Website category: sports
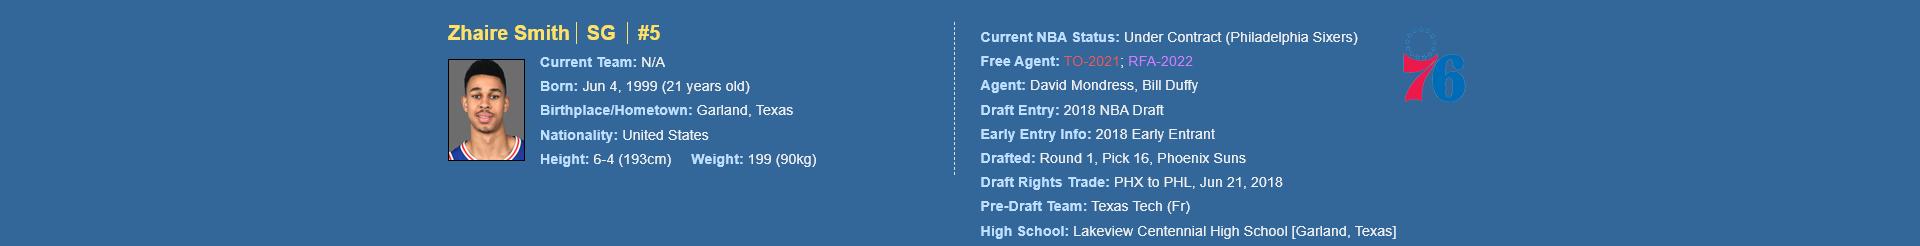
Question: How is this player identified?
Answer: Zhaire Smith

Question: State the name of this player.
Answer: Zhaire Smith

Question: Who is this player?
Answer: Zhaire Smith

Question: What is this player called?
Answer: Zhaire Smith

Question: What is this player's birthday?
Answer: Jun 4, 1999

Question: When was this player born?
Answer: Jun 4, 1999

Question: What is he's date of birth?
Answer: Jun 4, 1999

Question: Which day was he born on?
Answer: Jun 4, 1999

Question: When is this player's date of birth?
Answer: Jun 4, 1999

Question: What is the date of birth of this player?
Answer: Jun 4, 1999

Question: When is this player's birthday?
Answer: Jun 4, 1999

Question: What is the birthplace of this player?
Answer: Garland, Texas

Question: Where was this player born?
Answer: Garland, Texas

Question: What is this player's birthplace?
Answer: Garland, Texas

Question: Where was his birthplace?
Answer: Garland, Texas

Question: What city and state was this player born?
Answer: Garland, Texas

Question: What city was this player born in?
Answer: Garland, Texas

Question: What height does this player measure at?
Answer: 6-4 (193cm)

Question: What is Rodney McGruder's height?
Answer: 6-4 (193cm)

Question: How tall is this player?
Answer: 6-4 (193cm)

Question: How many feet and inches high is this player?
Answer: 6-4 (193cm)

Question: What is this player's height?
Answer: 6-4 (193cm)

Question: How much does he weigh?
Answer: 199 (90kg)

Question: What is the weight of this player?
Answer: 199 (90kg)

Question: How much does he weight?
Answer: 199 (90kg)

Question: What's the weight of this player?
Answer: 199 (90kg)

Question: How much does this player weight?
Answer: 199 (90kg)

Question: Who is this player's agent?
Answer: David Mondress

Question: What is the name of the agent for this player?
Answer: David Mondress

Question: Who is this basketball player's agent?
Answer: David Mondress

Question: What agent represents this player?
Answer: David Mondress

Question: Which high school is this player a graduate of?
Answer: Lakeview Centennial High School

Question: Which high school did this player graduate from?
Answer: Lakeview Centennial High School

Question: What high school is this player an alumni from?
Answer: Lakeview Centennial High School

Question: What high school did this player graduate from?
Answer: Lakeview Centennial High School

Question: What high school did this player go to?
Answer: Lakeview Centennial High School

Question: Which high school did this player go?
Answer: Lakeview Centennial High School